Aerial crown-view tile of a tropical tree (Barro Colorado Island, Panama), acquired 20250414:
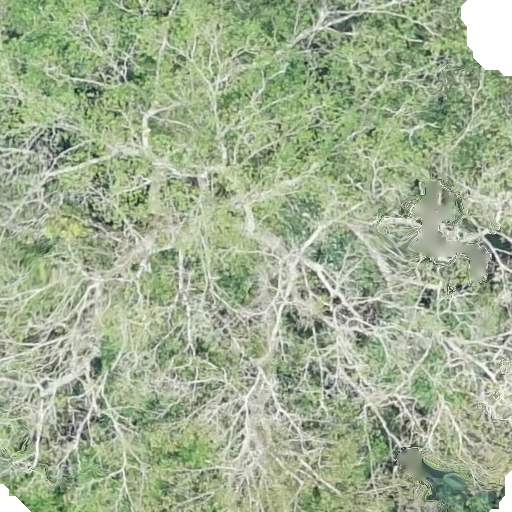
Species: Hura crepitans
GBIF accepted scientific name: Hura crepitans
Crown area: 575.399 m²